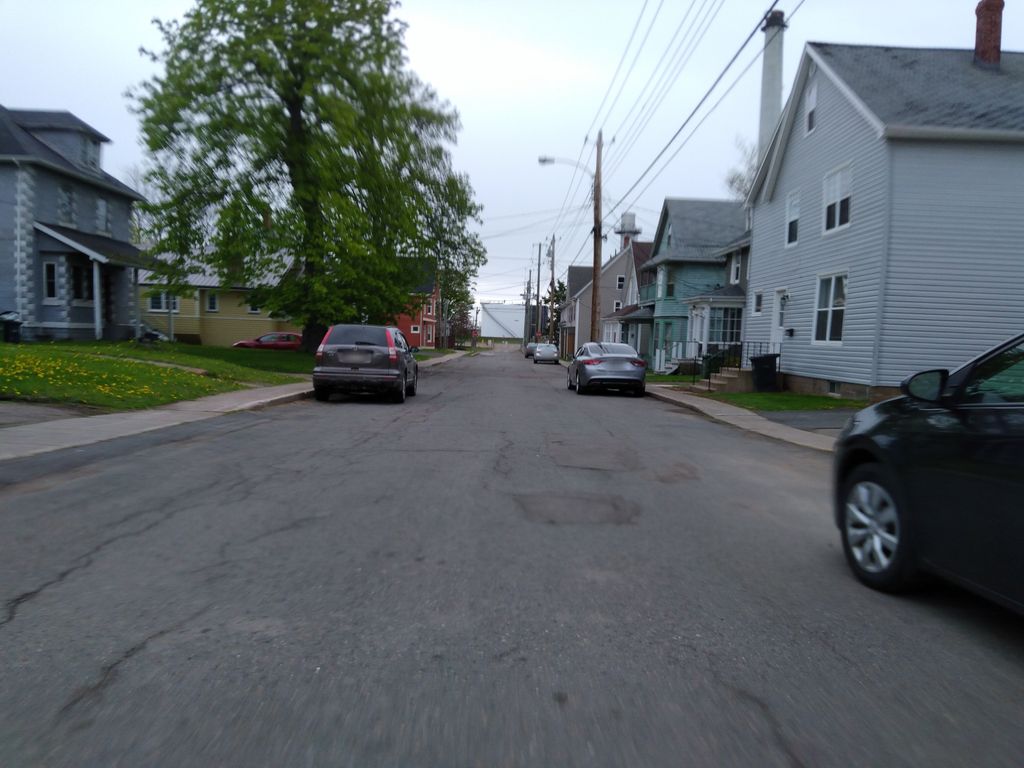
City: charlottetown